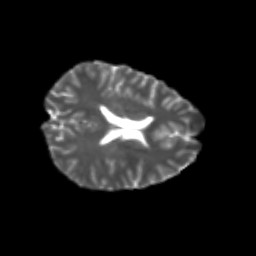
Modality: T2w
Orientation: axial
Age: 22
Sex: female
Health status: healthy
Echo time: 0.074 s